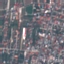
Land use / land cover: Residential